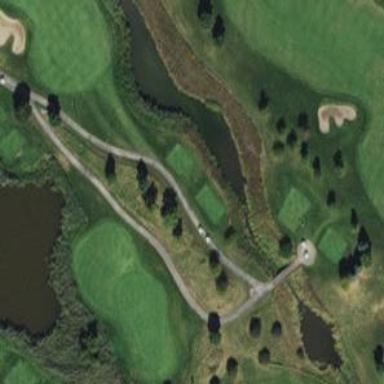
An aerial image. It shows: Service road designated as golf cart path.